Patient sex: M
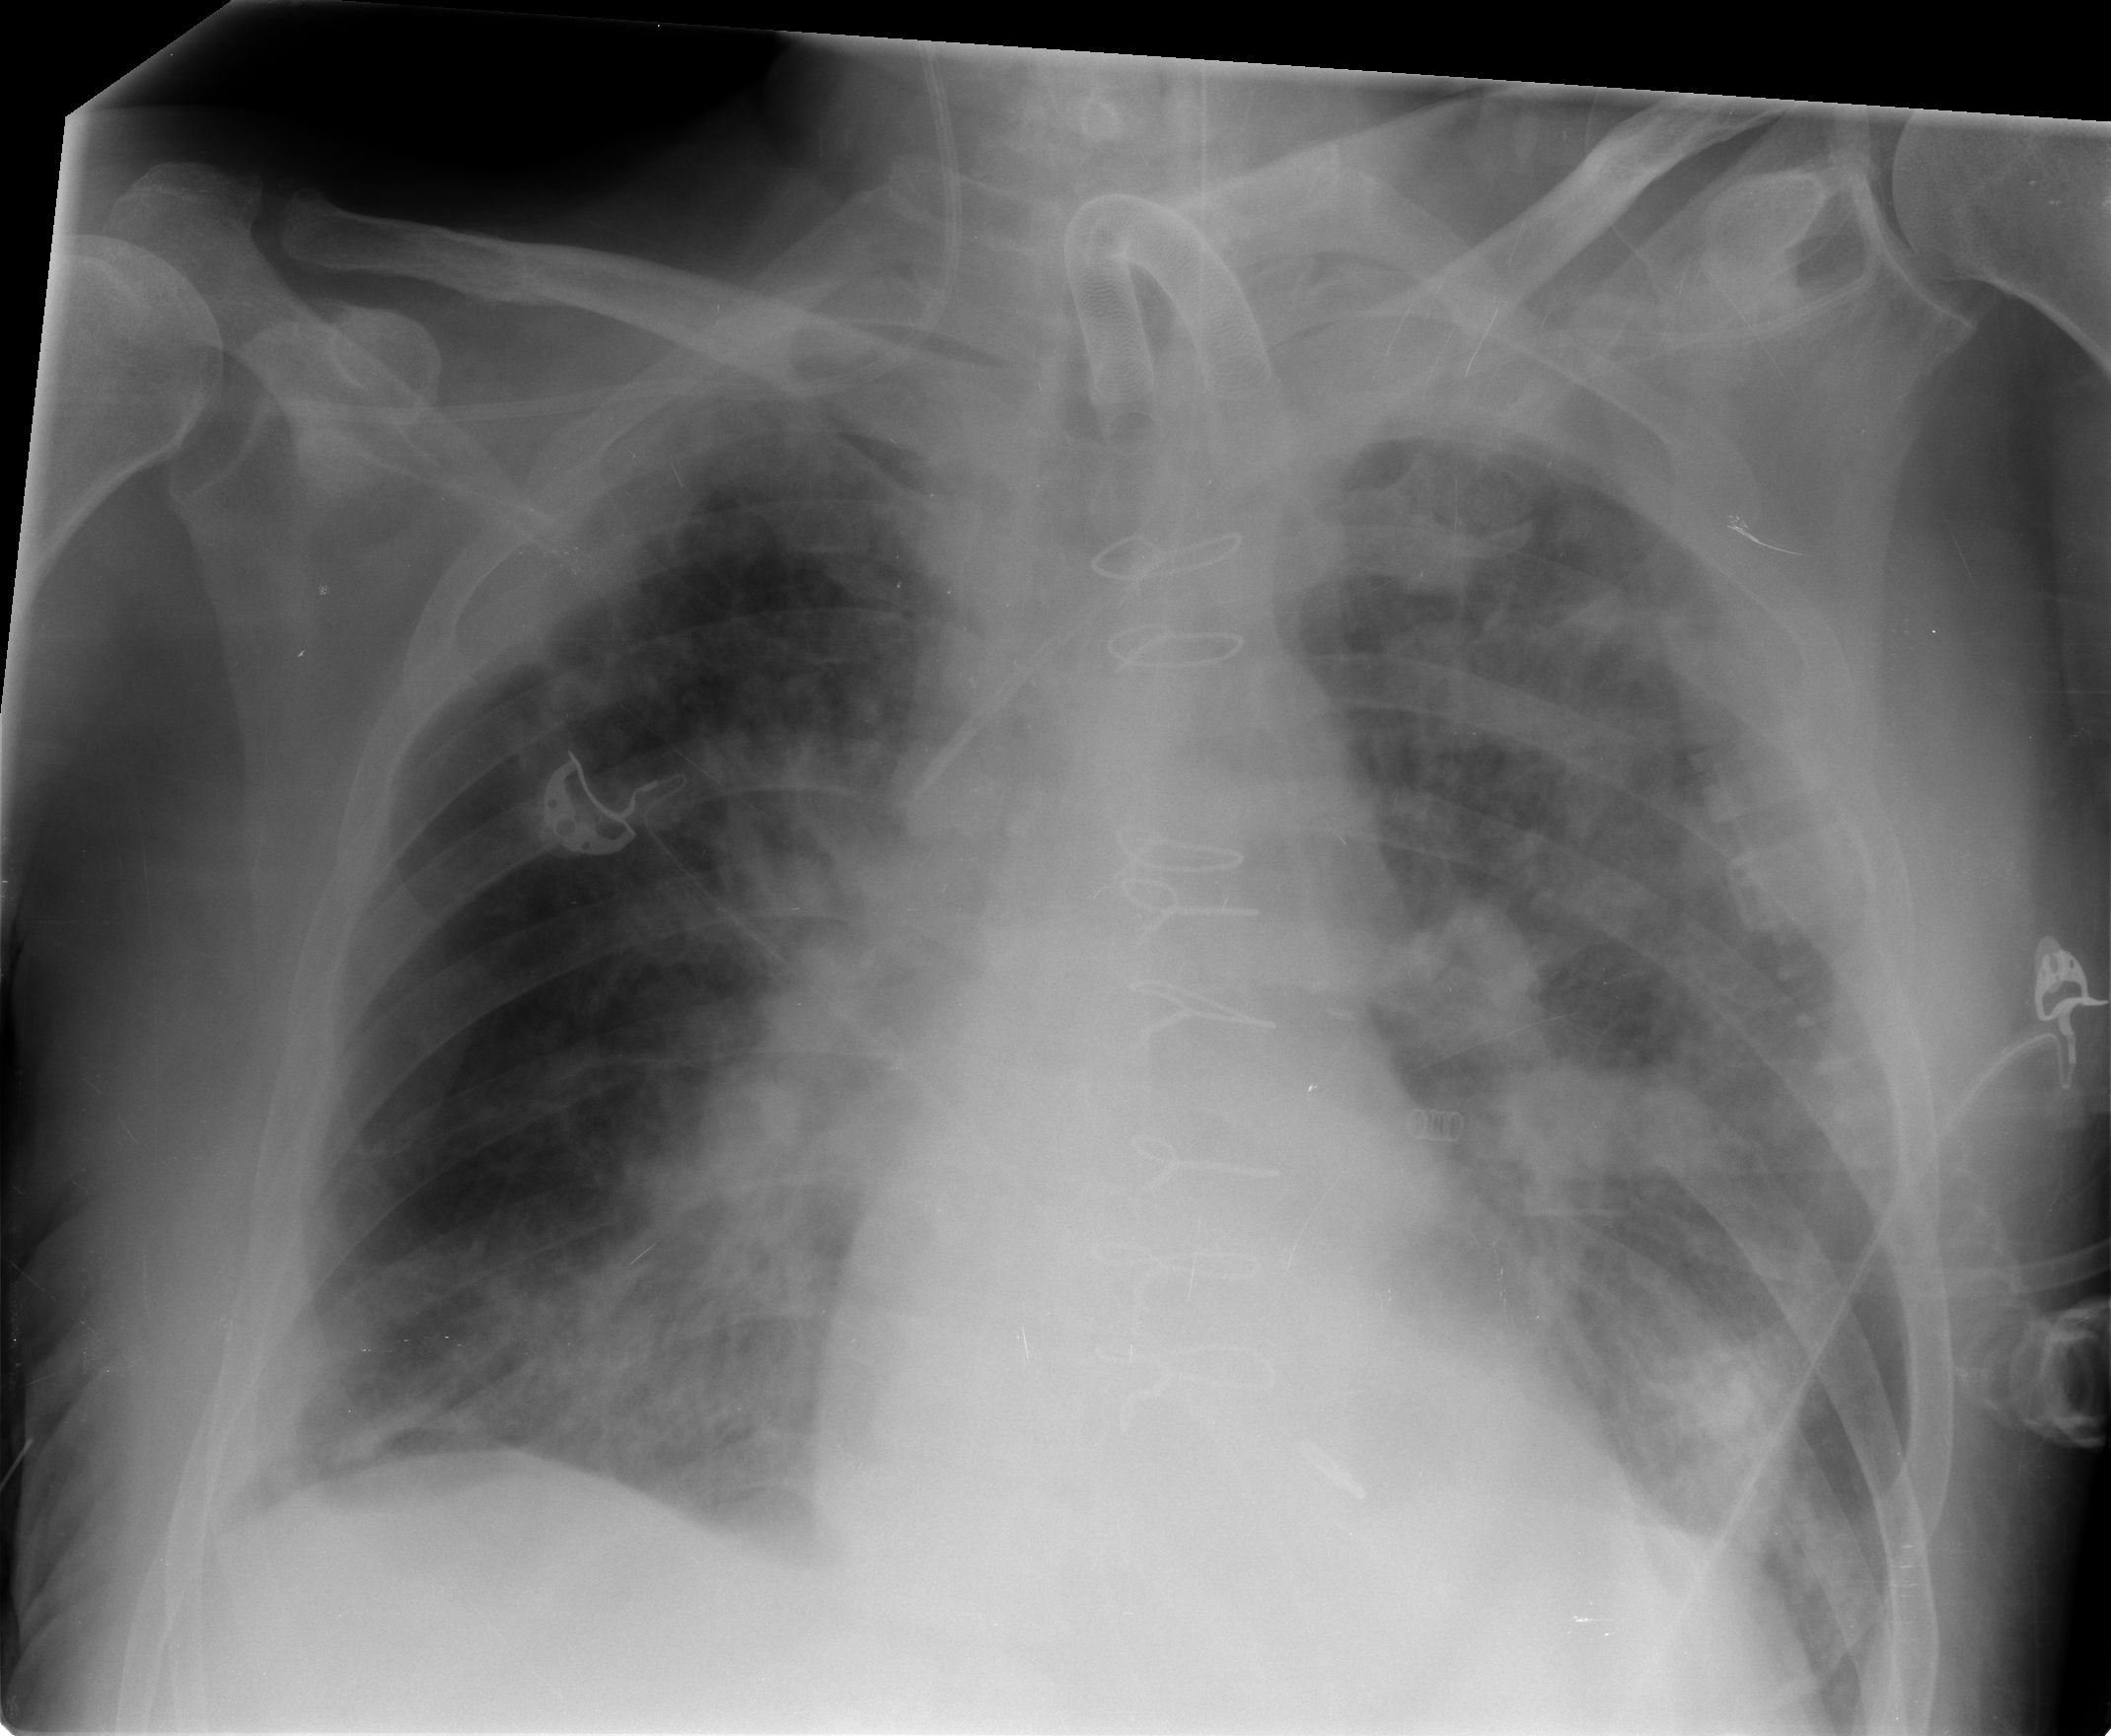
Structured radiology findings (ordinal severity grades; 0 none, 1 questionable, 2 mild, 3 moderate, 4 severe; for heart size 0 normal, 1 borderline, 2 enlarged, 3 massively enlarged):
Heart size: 0
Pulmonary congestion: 3
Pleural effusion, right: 1
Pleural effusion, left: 1
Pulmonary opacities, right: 2
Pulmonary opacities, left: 3
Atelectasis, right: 3
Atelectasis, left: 3